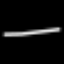
Label: line